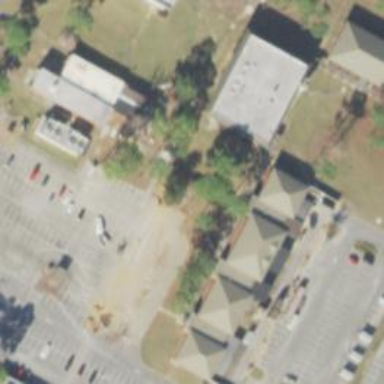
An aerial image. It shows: Parking space is available.